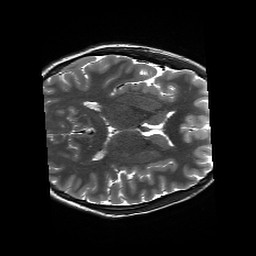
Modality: T2w
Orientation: axial
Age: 23
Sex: female
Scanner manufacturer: siemens
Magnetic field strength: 3 T
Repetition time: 13.52 s
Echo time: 0.088 s